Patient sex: M
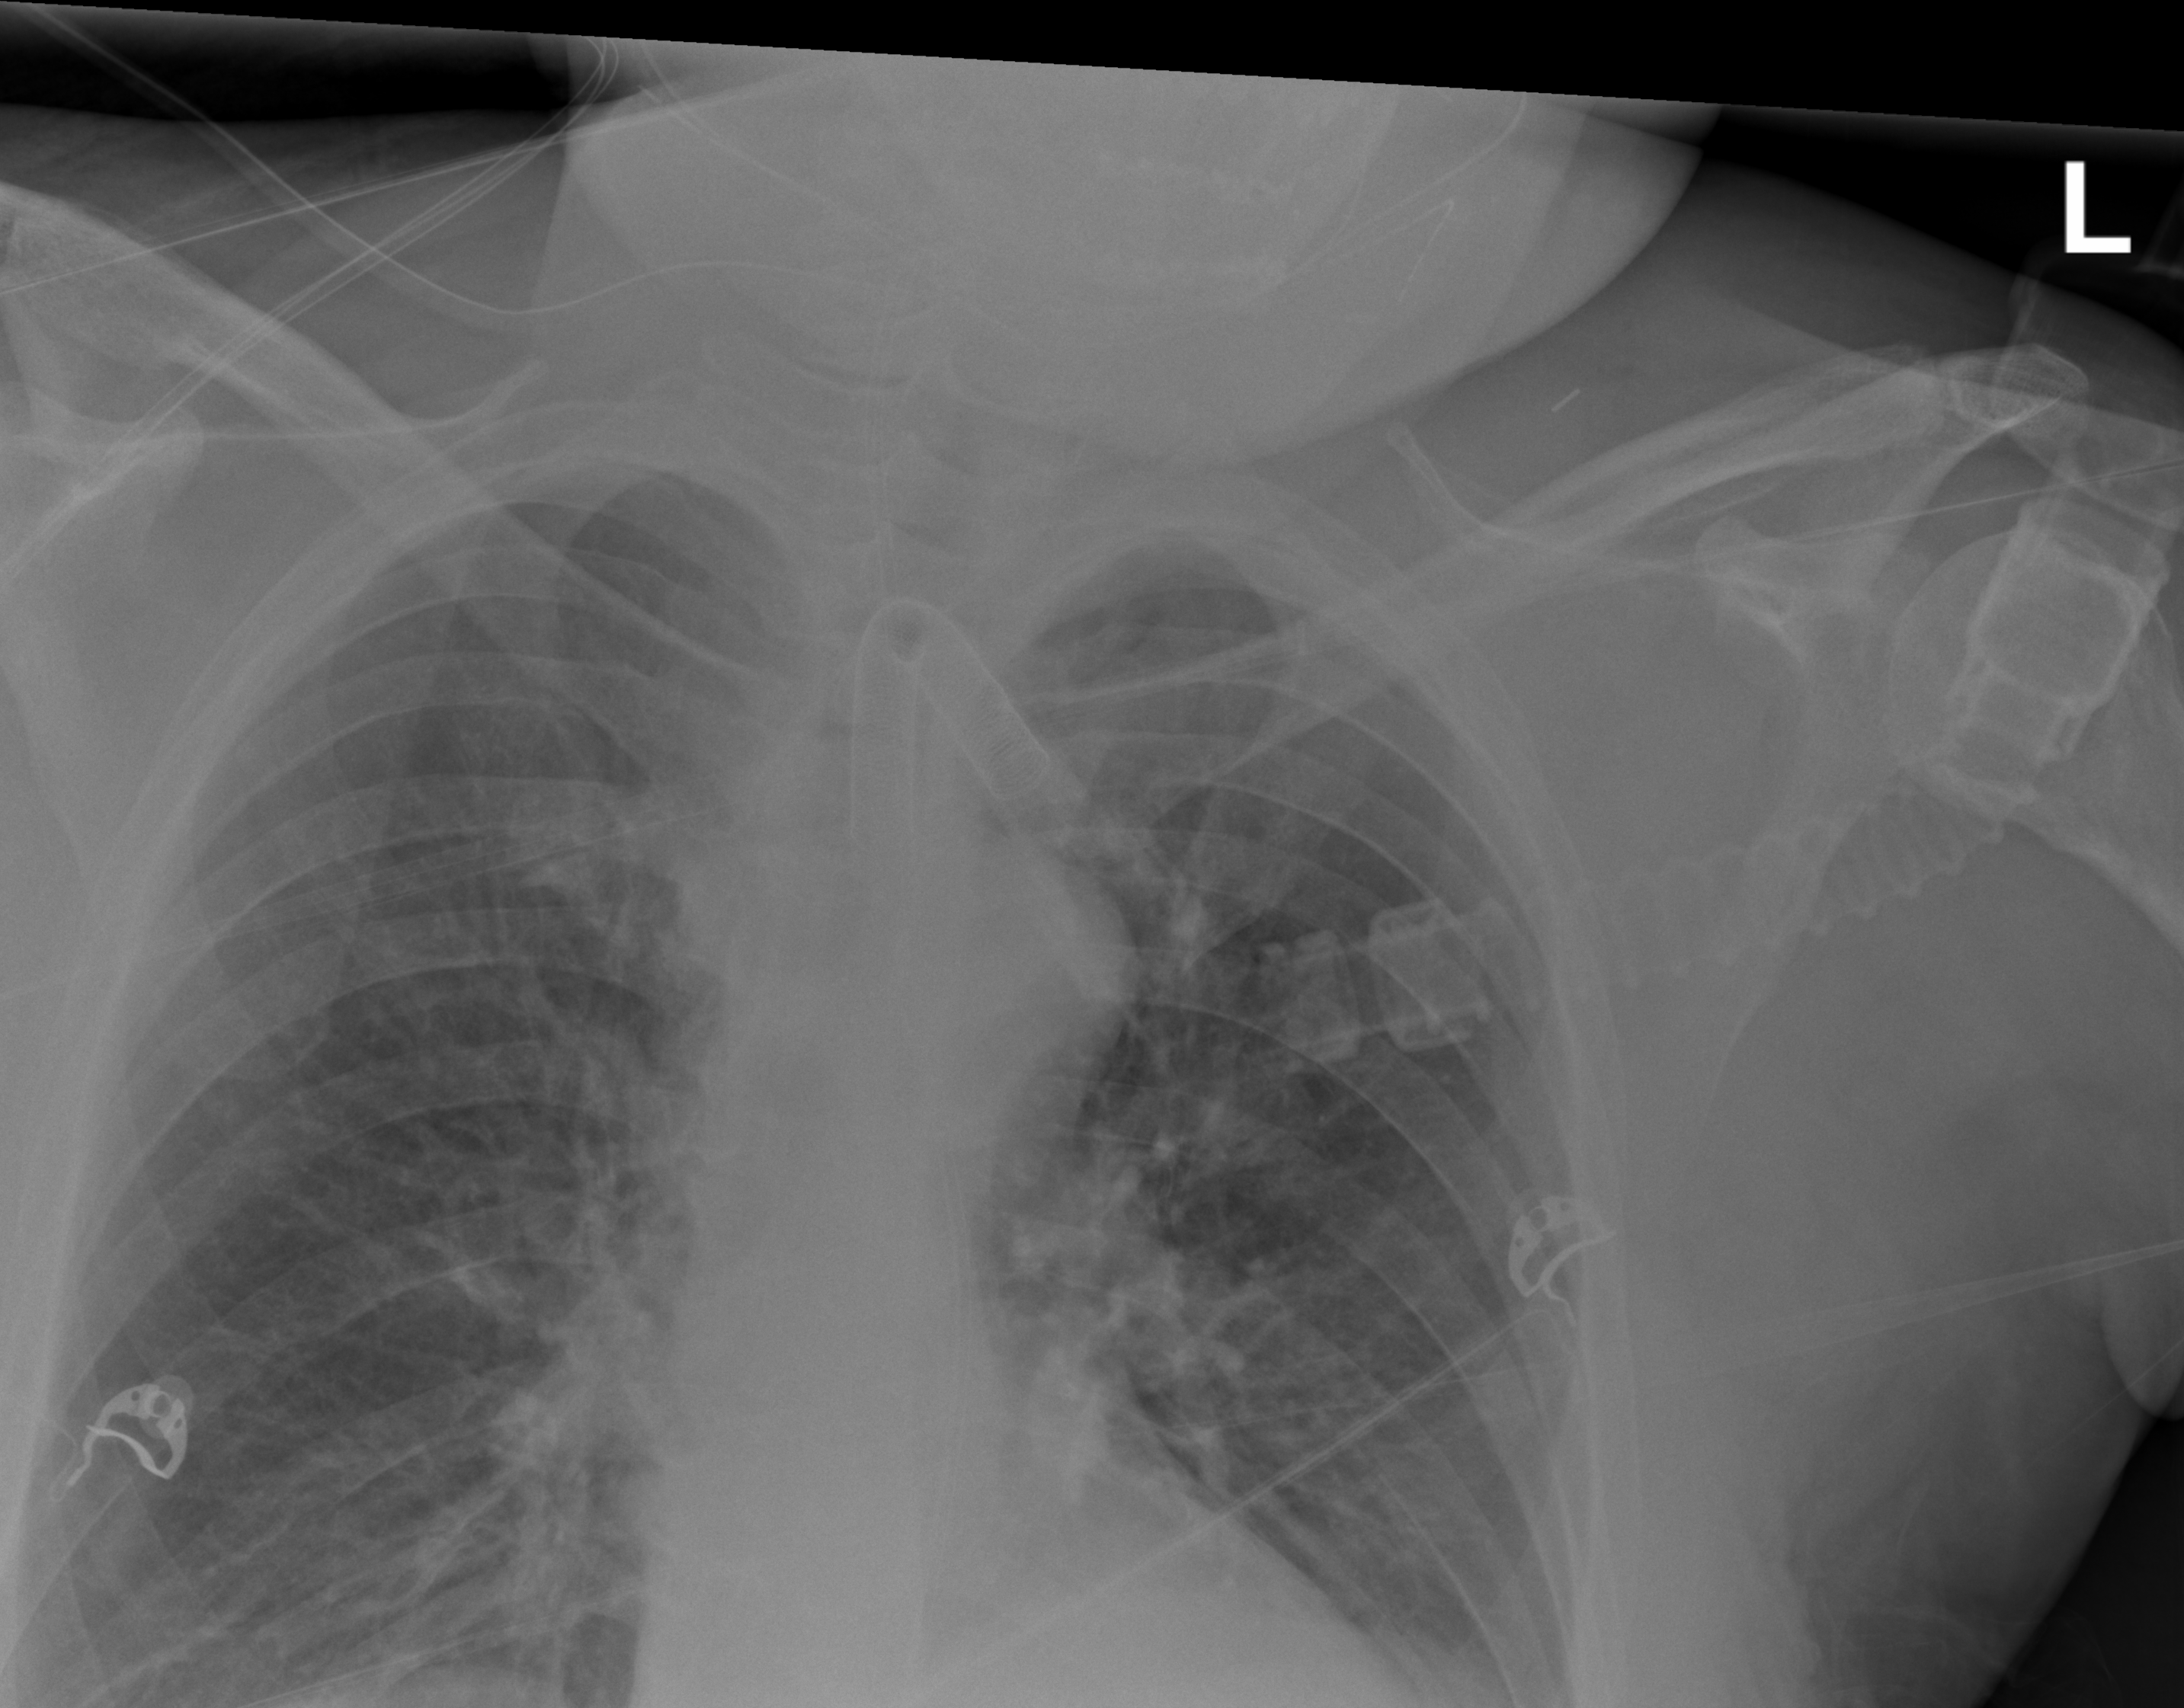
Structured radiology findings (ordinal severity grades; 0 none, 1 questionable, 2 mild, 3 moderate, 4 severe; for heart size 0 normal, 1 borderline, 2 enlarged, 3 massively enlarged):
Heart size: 0
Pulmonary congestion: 2
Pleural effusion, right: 0
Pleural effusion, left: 1
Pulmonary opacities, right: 0
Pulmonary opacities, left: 0
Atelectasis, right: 2
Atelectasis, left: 2